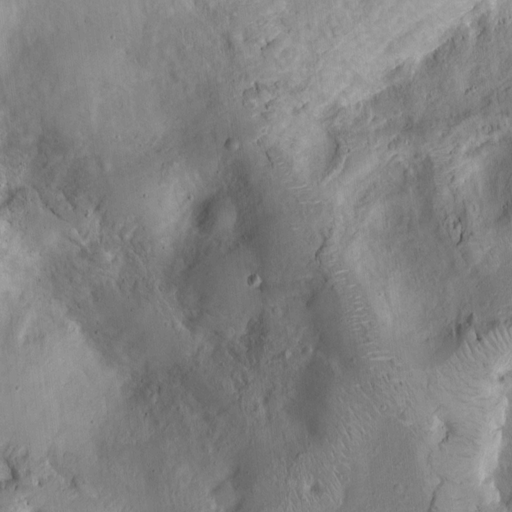
Classes present: Background, Cone